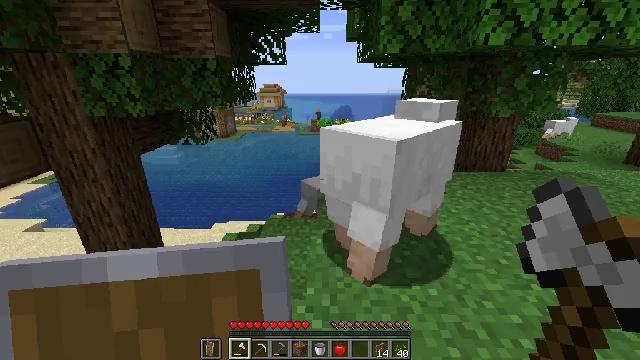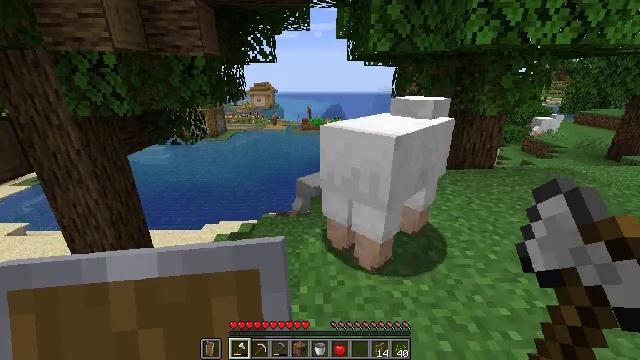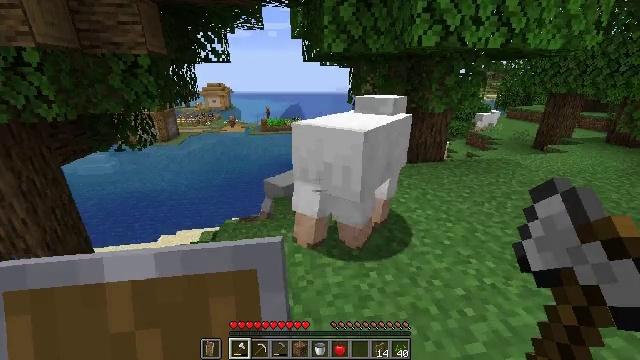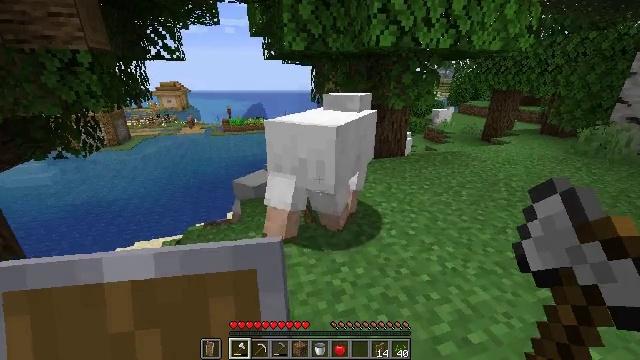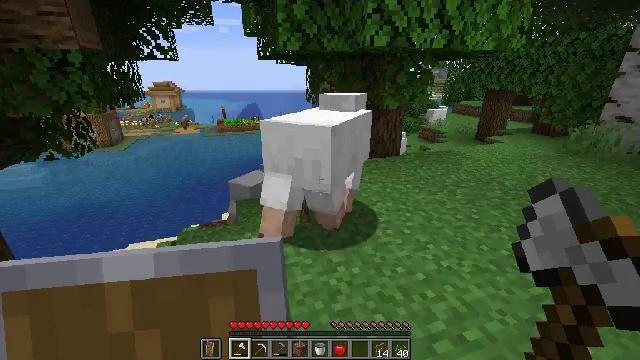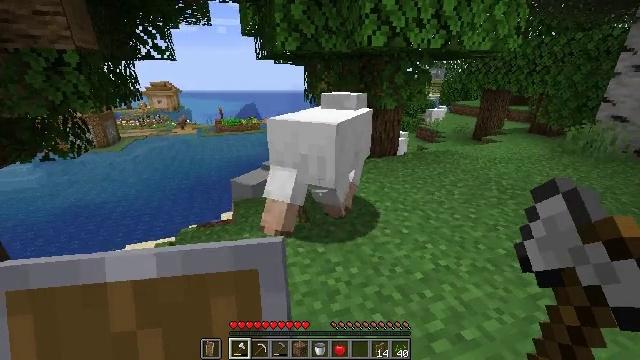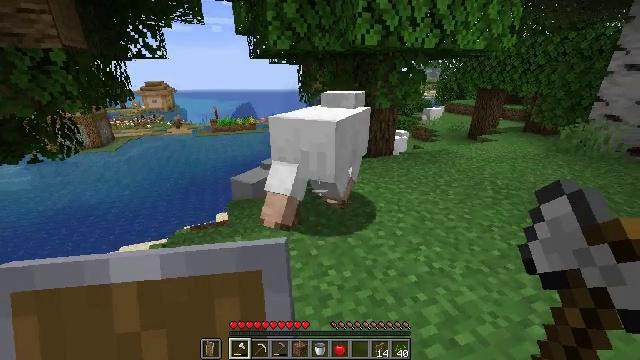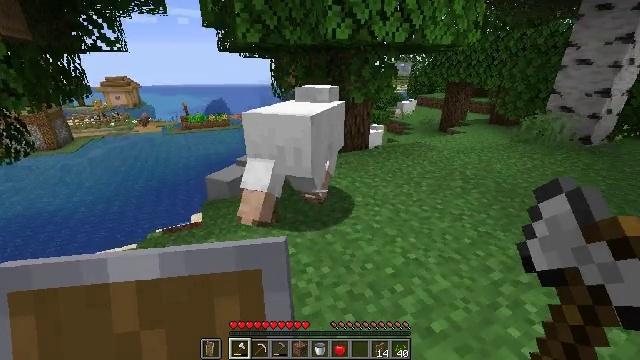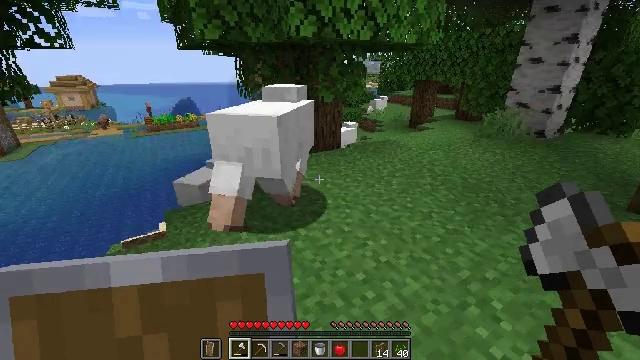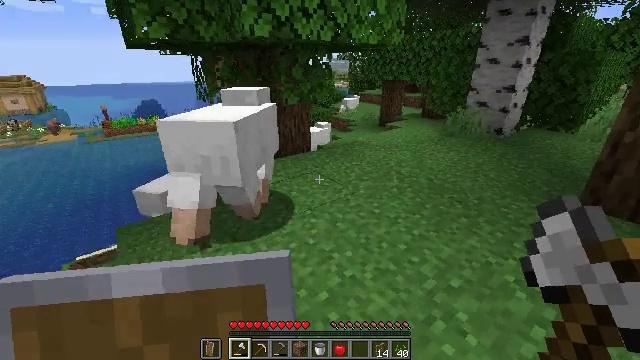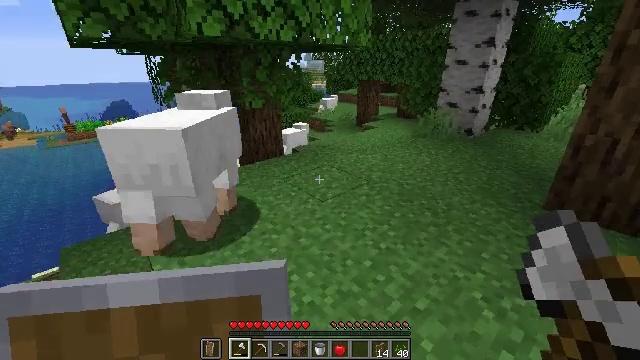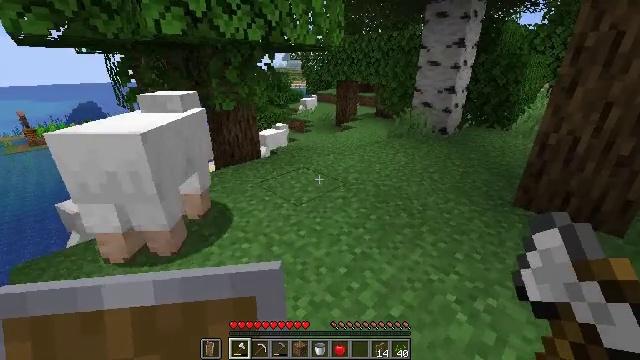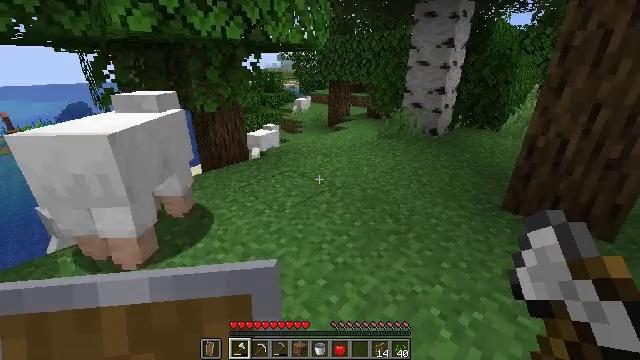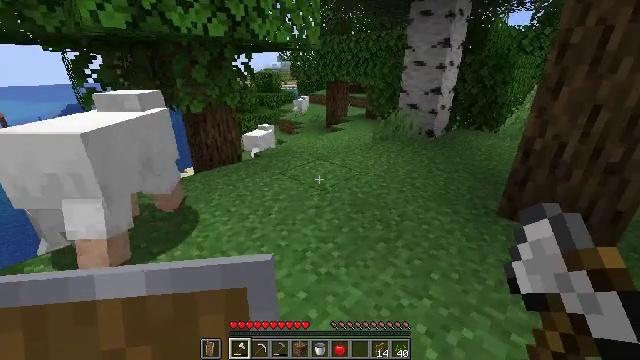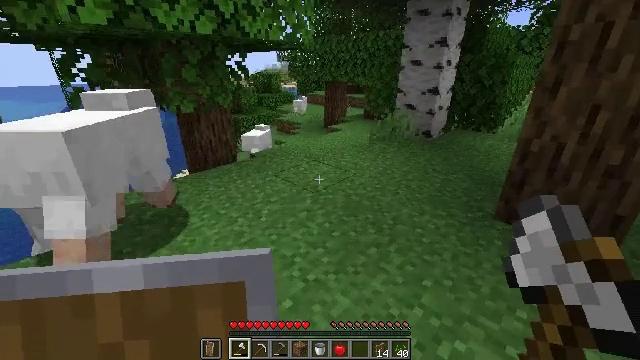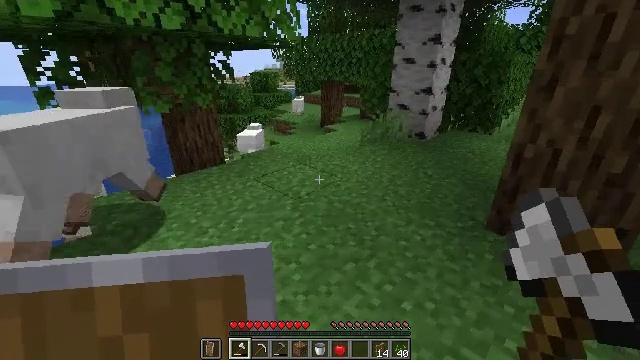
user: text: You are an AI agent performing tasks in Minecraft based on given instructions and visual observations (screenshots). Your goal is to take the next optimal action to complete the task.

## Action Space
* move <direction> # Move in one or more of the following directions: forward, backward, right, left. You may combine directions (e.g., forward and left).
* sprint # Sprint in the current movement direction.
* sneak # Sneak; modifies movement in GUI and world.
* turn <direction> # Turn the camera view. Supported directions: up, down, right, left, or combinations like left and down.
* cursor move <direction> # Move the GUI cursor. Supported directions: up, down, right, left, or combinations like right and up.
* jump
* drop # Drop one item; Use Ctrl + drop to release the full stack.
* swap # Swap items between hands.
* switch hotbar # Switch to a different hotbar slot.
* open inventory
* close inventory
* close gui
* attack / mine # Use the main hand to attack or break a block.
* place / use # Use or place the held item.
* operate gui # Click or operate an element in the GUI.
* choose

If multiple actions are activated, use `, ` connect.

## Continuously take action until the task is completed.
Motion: motion action
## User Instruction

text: Harvest wheat from the field.
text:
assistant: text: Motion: turn right, close gui
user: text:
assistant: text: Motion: turn right, open inventory
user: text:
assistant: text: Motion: turn right
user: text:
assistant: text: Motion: turn right
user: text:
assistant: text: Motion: no_op
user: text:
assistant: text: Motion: move forward and move right
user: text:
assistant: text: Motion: move forward and move right, turn right and down
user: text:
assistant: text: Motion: move forward and move right, turn right
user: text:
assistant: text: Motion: move forward and move right, turn right
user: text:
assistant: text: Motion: move forward and move right, turn right
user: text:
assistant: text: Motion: move forward and move right, turn right
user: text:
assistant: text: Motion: move forward and move right, turn right
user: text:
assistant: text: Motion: move forward and move right
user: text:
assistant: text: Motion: move forward and move right
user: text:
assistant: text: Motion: move forward and move right
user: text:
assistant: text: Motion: move forward and move right, turn left and up
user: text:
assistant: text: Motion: move forward, turn left
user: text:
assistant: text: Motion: move forward, turn left
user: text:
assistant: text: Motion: move forward, turn left
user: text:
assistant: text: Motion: move forward, sprint
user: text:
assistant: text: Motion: move forward, sprint
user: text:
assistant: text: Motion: move forward, sprint
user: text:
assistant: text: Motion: move forward, sprint
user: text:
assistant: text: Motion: move forward, sprint
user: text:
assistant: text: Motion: move forward, sprint
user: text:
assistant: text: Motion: move forward, sprint
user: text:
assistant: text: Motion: move forward, sprint
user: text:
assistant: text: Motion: move forward and move right, sprint
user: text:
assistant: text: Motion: move forward and move right, sprint
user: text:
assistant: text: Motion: move forward and move right, sprint